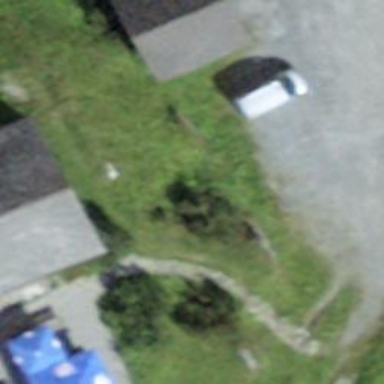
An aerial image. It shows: Charging station.